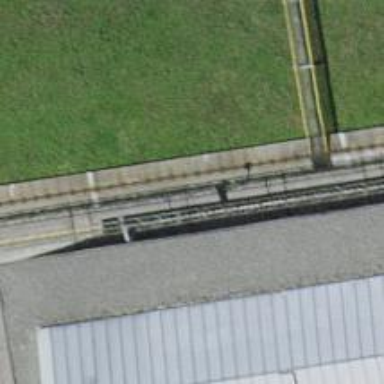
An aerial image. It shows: Single narrow-gauge railway track in service yard.